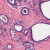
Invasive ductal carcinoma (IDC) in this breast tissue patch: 0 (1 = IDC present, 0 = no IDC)